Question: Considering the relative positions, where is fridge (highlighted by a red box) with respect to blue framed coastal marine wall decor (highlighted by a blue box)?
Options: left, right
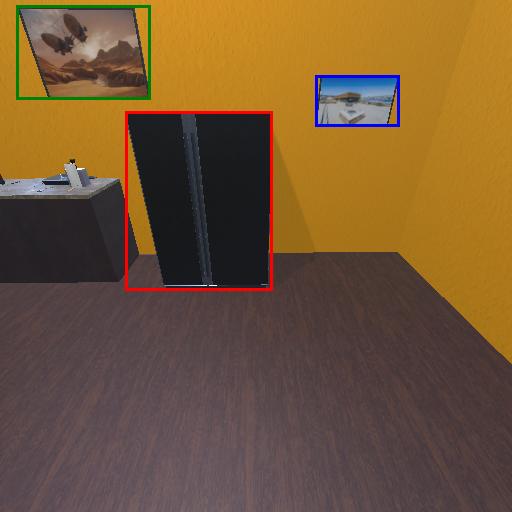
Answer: left